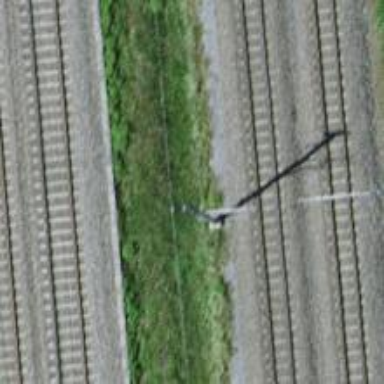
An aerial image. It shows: Power pole.